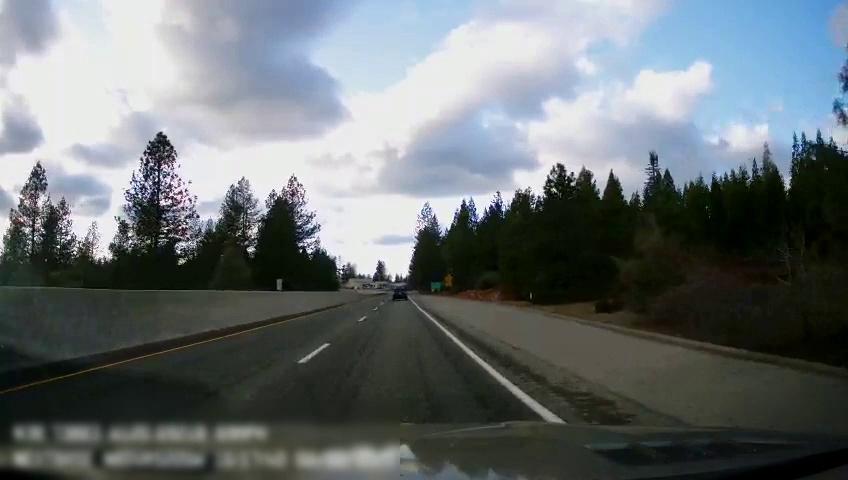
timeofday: Day
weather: Cloudy
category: Drivable Space
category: Vehicles | SUV
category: Lanes | Alternate Lane
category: Lanes | Current Lane
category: Lanes | Current Lane
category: Traffic | Signs
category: Traffic | Signs